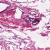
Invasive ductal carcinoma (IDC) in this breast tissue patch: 0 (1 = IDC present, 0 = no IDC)